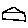
Label: house